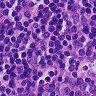
Metastatic tissue present: no